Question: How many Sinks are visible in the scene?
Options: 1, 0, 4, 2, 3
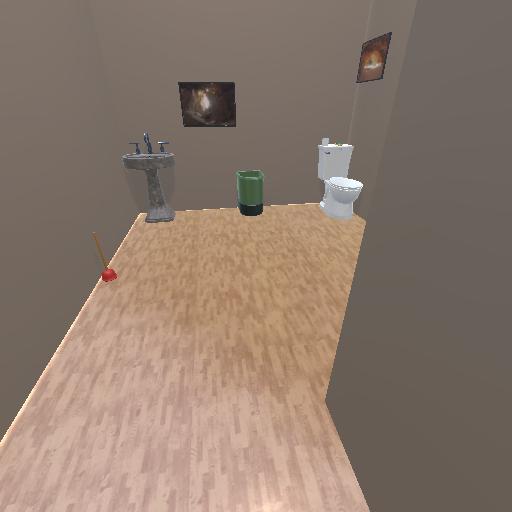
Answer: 1